Interaction volume radius: 5 \u00c5
Interaction volume height: 25 \u00c5
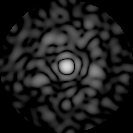
Disorder parameter: 0.851